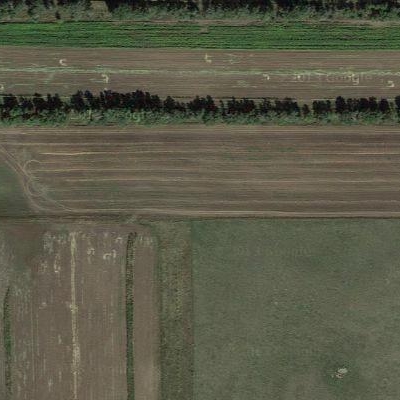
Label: bField